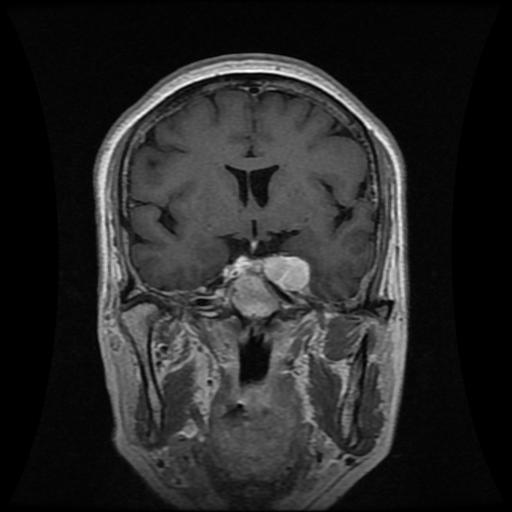
Label: meningioma